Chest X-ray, AP view. Patient: 18 years old, sex F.
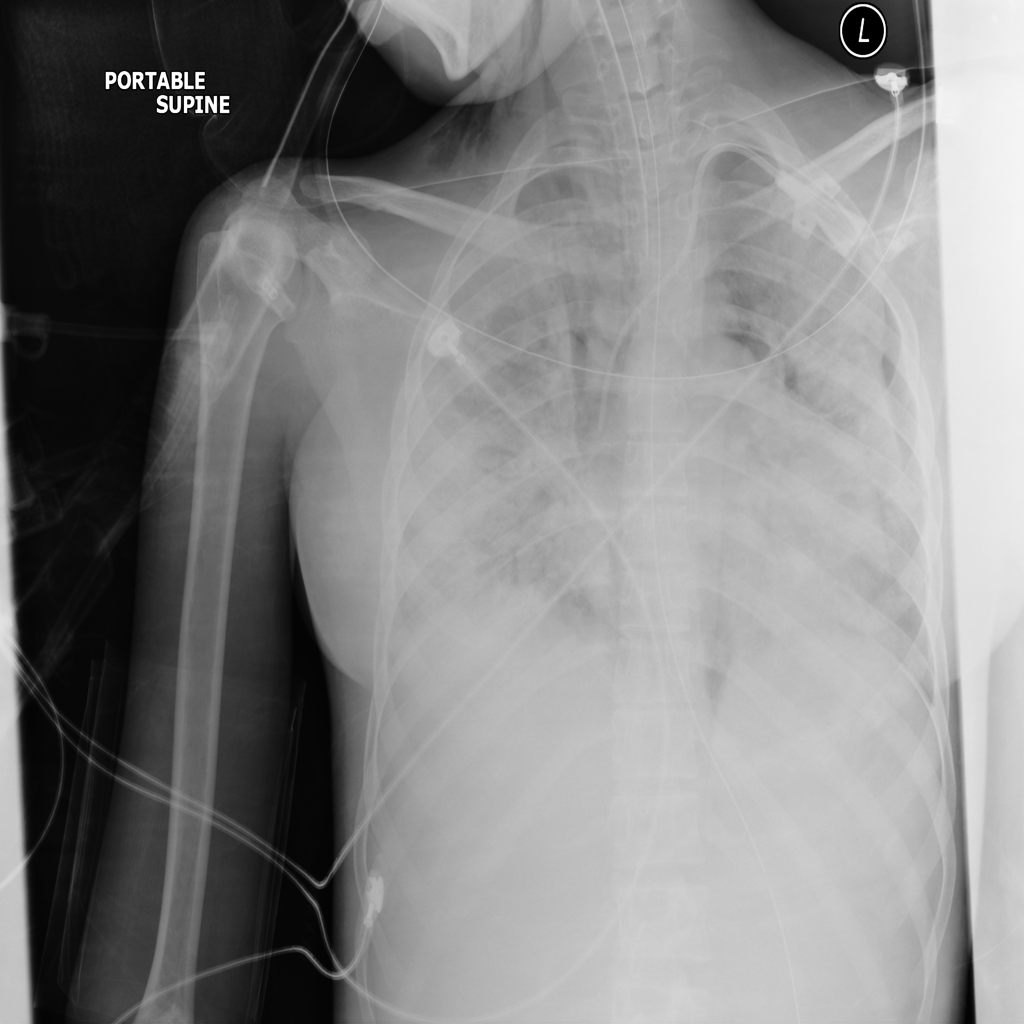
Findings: No Finding